Question: I have an interesting python script (not sure if it has been done before) It uses
'''
import os
os.system("say %s" % say)
#and I have added;
os.system("say -v whisper %s" % say)
'''
but now there are new voices in lion and i want to know how to get those voices and if there is a centralized list.

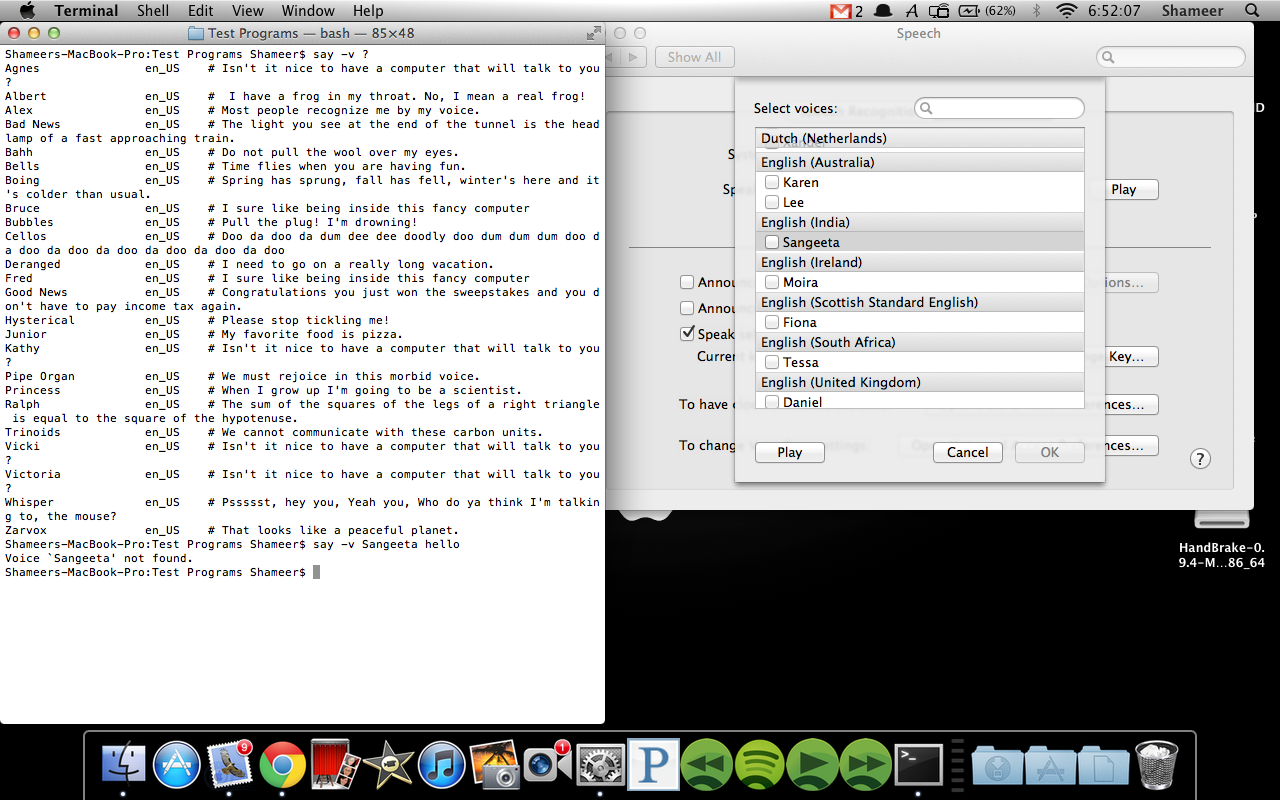
Answer: The manual doesn't doc which voices are available. But I believe the syntax is just using the name like so:
'''
> say -v Karen Hello
'''
I don't have access to my Mac right now but I found this list from <URL>:
- - - -
There is also other languages as well.
'say -v ?' spits out:
'''
MacBook-Austin:~ Austin$ say -v ?
Agnes en_US # Isn't it nice to have a computer that will talk to you?
Albert en_US # I have a frog in my throat. No, I mean a real frog!
Alex en_US # Most people recognize me by my voice.
Bad News en_US # The light you see at the end of the tunnel is the headlamp of a fast approaching train.
Bahh en_US # Do not pull the wool over my eyes.
Bells en_US # Time flies when you are having fun.
Boing en_US # Spring has sprung, fall has fell, winter's here and it's colder than usual.
Bruce en_US # I sure like being inside this fancy computer
Bubbles en_US # Pull the plug! I'm drowning!
...
'''
If you do not see the voice you are looking for when you do a 'say -v ?' you can <URL>.